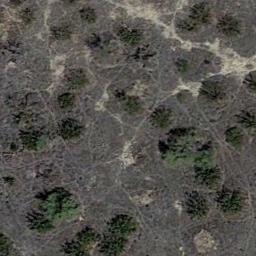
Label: chaparral